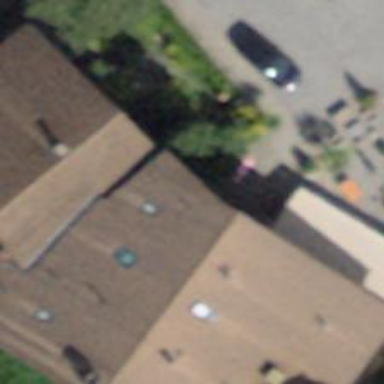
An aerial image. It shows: Hotel building.